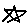
Label: star